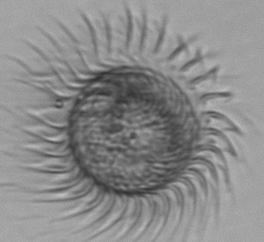
Label: Pelagostrobilidium